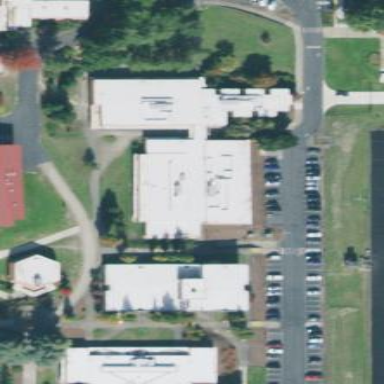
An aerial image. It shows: College building.